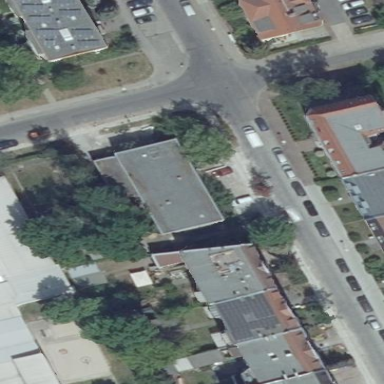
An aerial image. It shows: Service building.